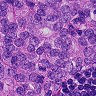
Metastatic tissue present: yes